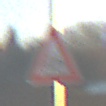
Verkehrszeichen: RadverkehrLinks
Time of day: SunriseSunset
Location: Outdoor (Nature)
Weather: Clear
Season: NotSpecified
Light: Natural